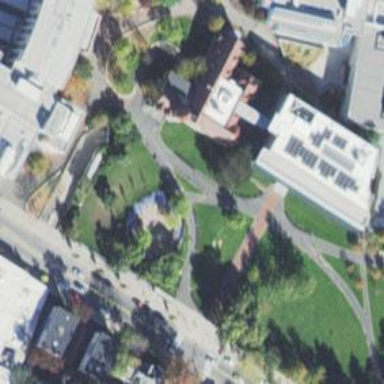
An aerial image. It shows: Playground featuring roundabout.